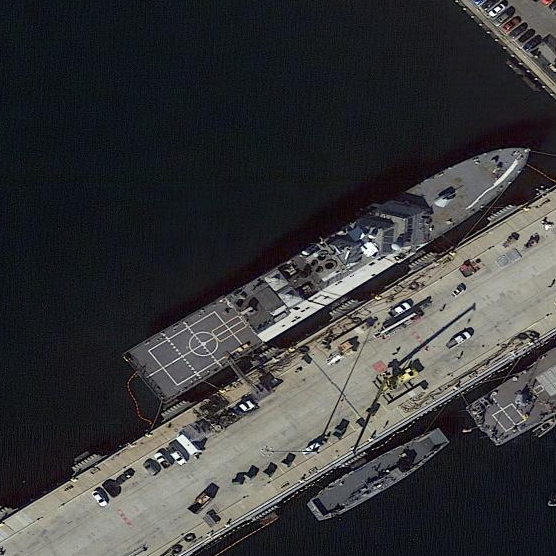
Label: Freedom-class_combat_ship